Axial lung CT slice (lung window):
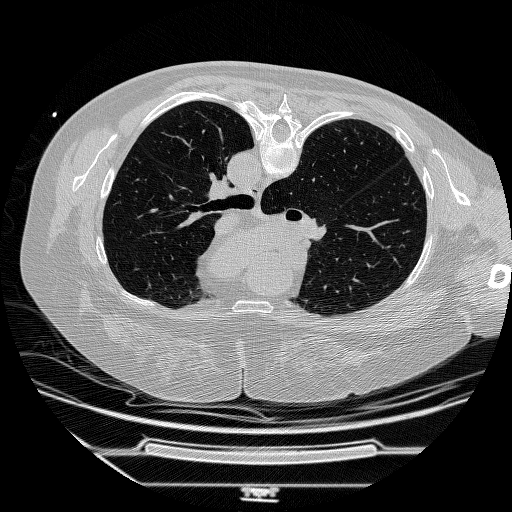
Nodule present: no